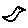
Label: bird